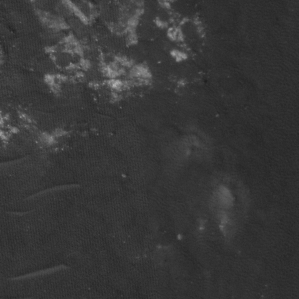
Label: non_frost